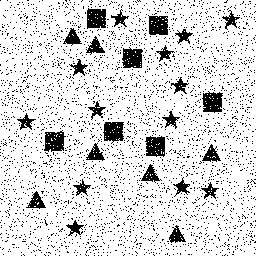
Squares: 7
Triangles: 7
Stars: 13
Total shapes: 27